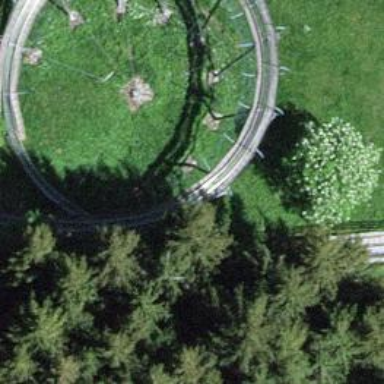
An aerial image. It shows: Thrilling roller coaster track.